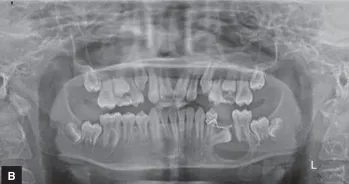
Intraoperative OPG.
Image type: radiology (x_ray)